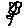
Label: flower